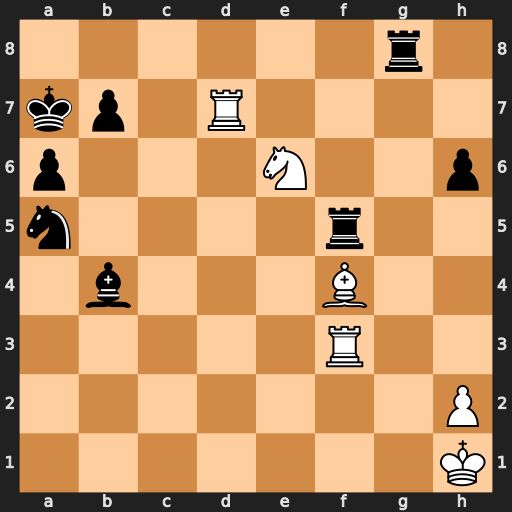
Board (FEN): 6r1/kp1R4/p3N2p/n4r2/1b3B2/5R2/7P/7K
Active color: w
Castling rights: -
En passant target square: -
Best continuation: Be3+ Bc5 Bxc5+ Rxc5 Nxc5